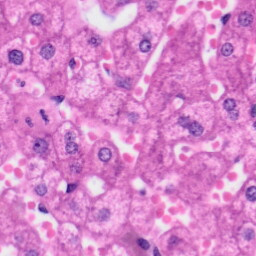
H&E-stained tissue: Liver